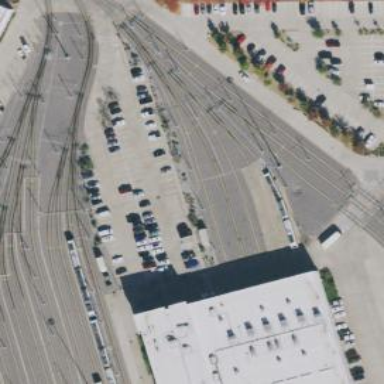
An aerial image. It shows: Light rail service yard with electrified contact lines.